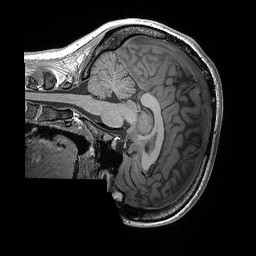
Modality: T1w
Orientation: sagittal
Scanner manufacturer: siemens
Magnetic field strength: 3 T
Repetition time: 2.3 s
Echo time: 0.00298 s